Question: How would I write Text ontop of an image, and if possible, at an angle.
So, the box is the origional image. 64x64 for example.
And I want to write text on it for example 'test'
It needs to be rotated ~30 degrees as seen. and If possible too, leaning away at the top.
So that It seems like it is written on the surface.
I have no experience with C# Graphics, and would like some help please.
Please include any using references for my ease.
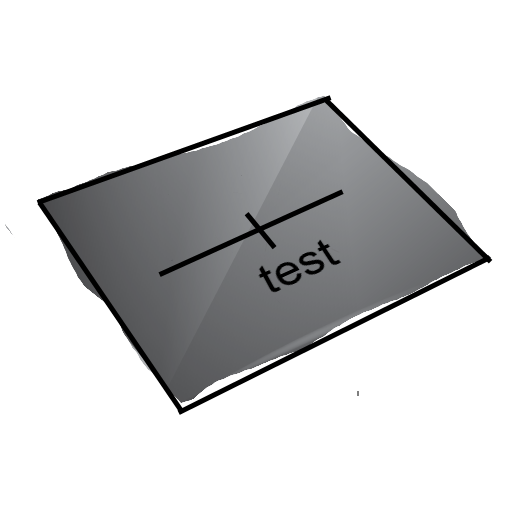
Answer: You can use JavaScript and jQuery functions and Css 3.0 to update add a div containing your text ontop of the image and then rotate it.
this <URL> may help you to reach your goal